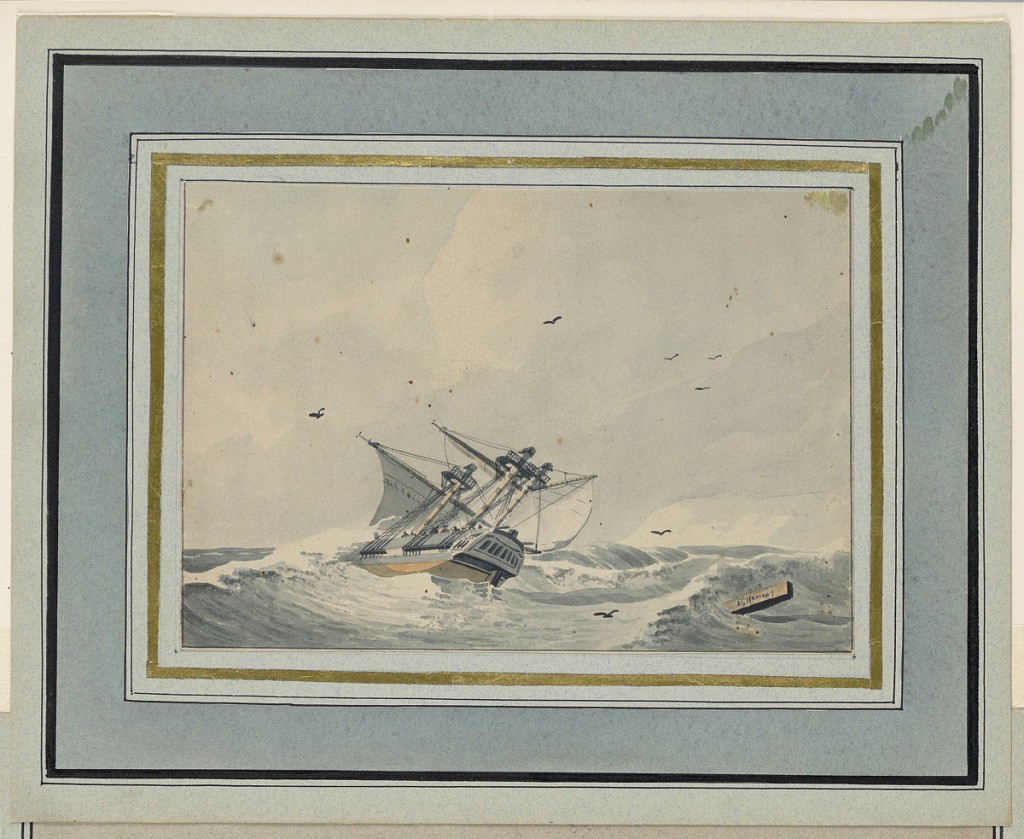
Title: A Three-Master in Heavy Sea
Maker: Lodewijk Gilles Haccou, Dutch, 1792 - 1830
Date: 1810–1825
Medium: Brush and watercolor on paper
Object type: Drawing
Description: Horizontal rectangle. A mountainous coast line is at the right background. Framing ink line.